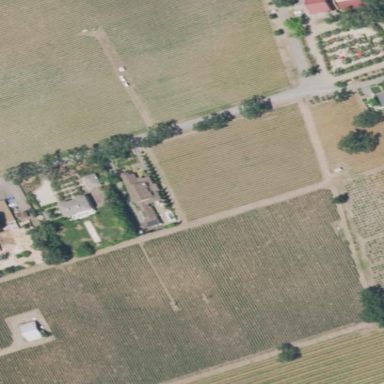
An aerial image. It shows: Vineyard with grape crops.